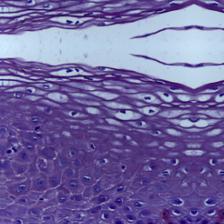
Diagnosis: Normal